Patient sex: M
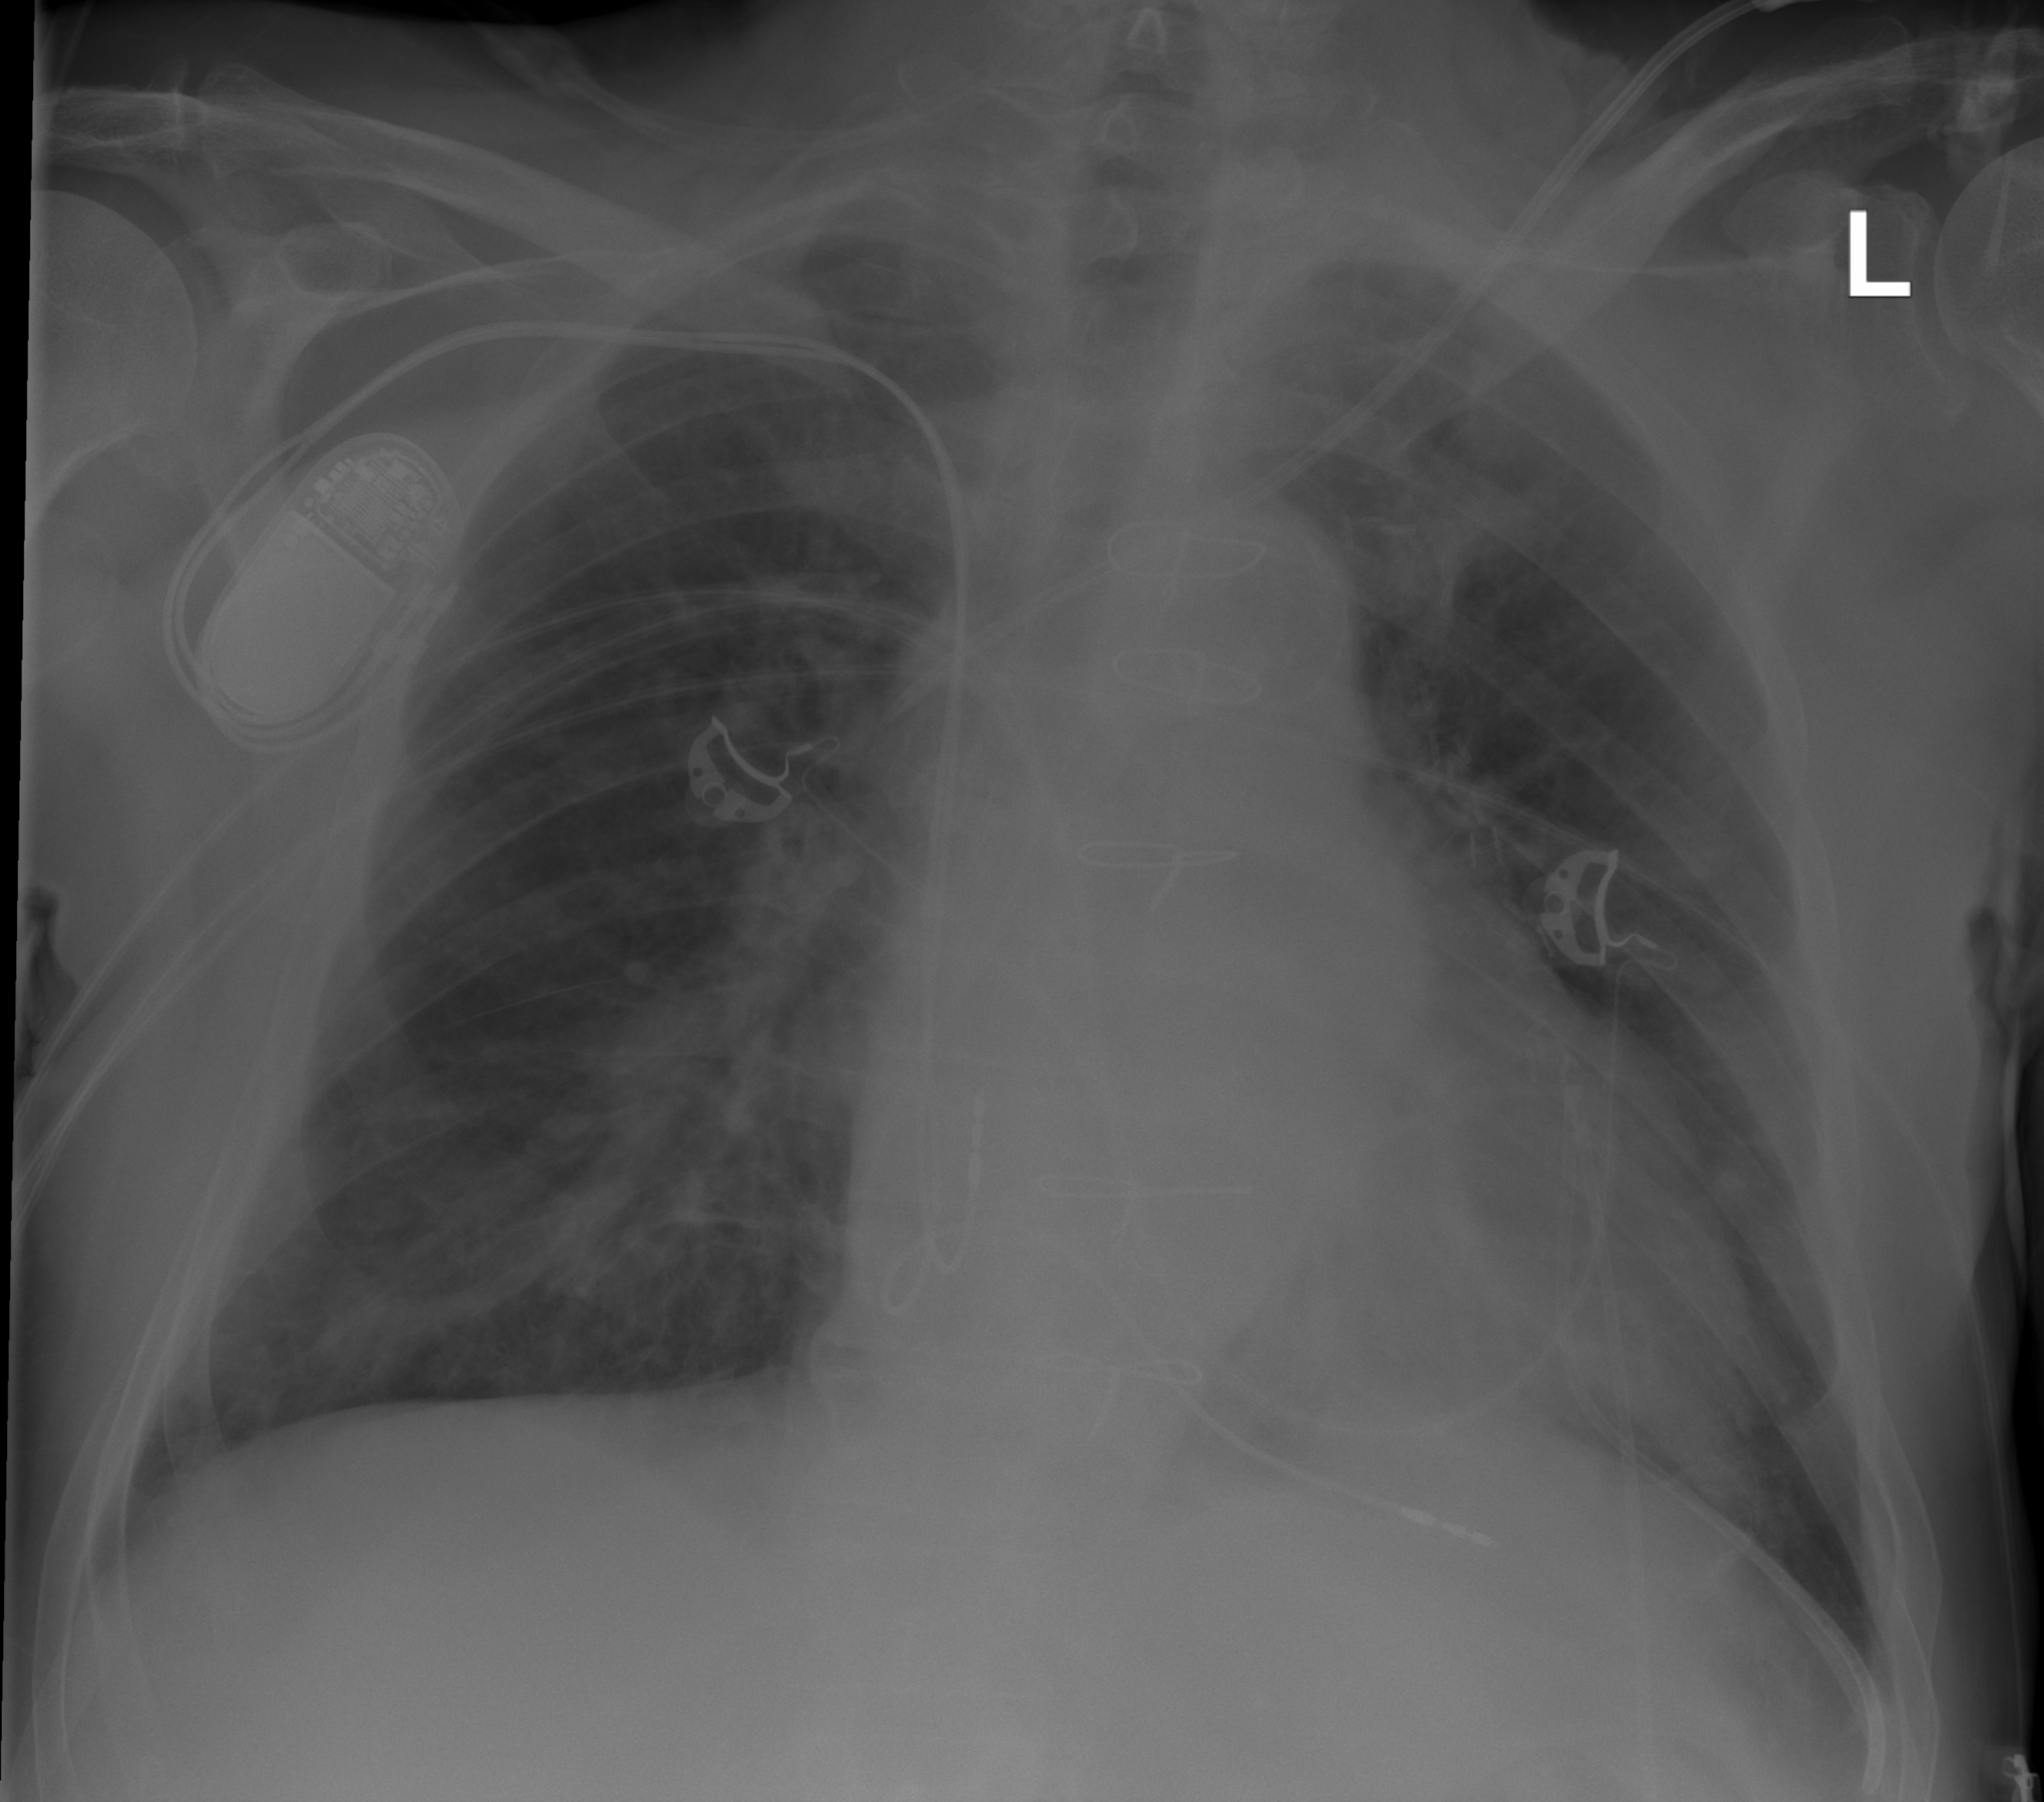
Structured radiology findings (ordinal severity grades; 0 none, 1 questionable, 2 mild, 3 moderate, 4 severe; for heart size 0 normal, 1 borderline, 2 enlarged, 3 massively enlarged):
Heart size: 0
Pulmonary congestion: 0
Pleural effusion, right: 0
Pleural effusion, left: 0
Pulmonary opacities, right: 2
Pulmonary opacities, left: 0
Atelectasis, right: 2
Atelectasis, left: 2